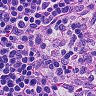
Metastatic tissue present: no